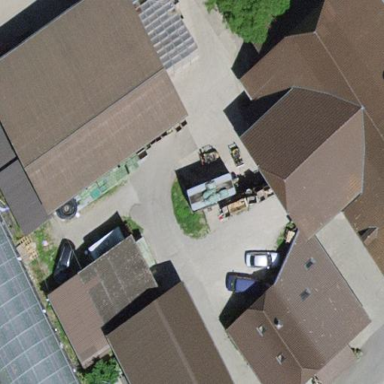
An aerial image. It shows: Farm shop located in farmyard.